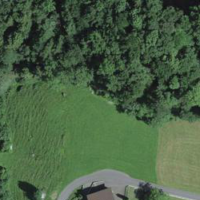
EUNIS habitat code: 44
Species observed at this site:
Geranium sanguineum